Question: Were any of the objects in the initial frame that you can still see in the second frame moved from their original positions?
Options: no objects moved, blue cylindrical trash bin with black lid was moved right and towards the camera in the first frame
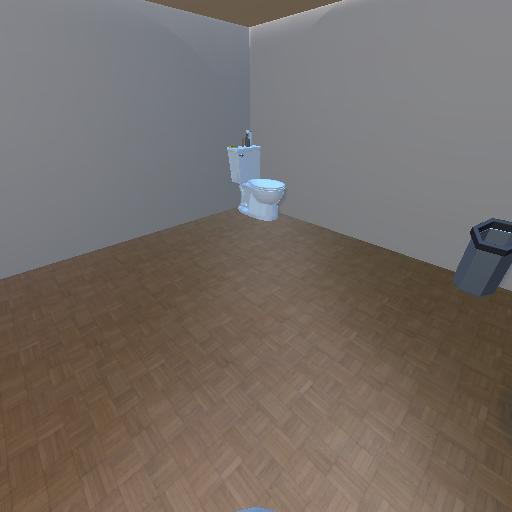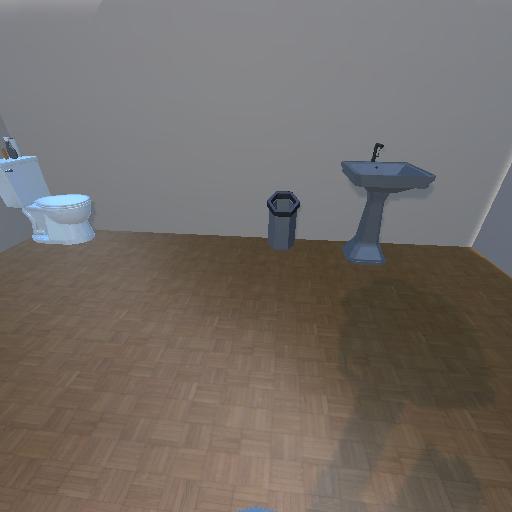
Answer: no objects moved